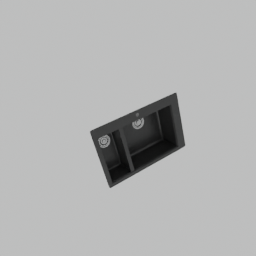
Label: appliances